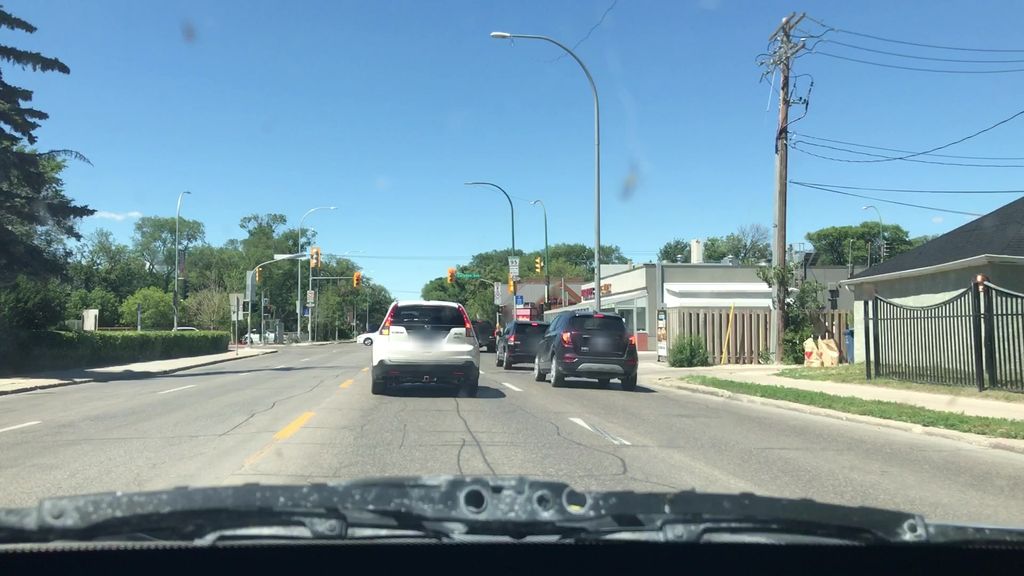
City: winnipeg